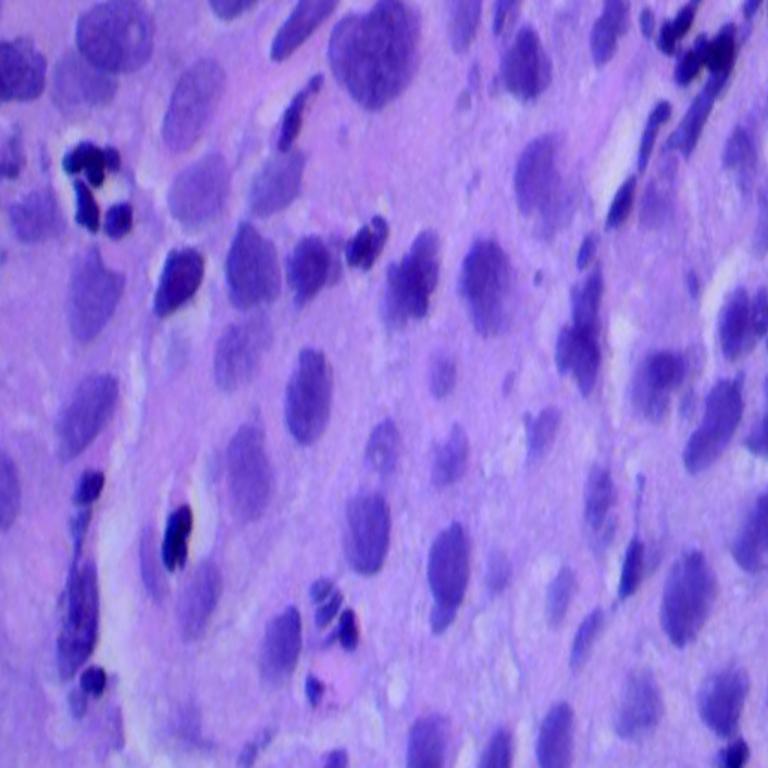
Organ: lung
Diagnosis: squamous carcinomas